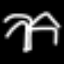
Label: palm tree